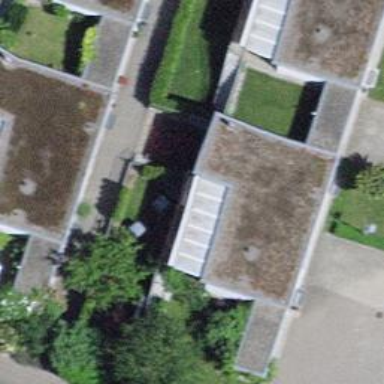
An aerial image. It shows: Simple and straightforward house.